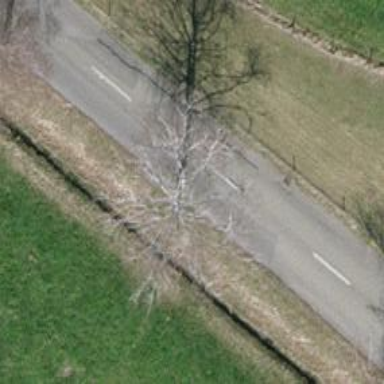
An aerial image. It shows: Urban tree adds touch of nature to the surroundings.